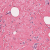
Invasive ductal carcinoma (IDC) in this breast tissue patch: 0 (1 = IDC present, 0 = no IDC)